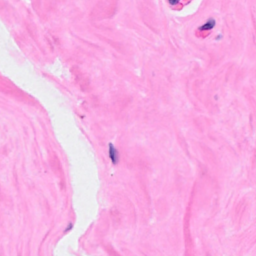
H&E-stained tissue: Breast